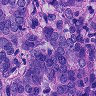
Metastatic tissue present: yes